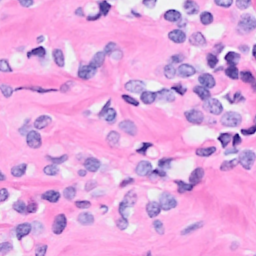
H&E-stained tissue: Breast